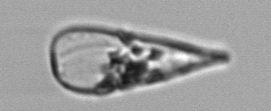
Label: Licmophora